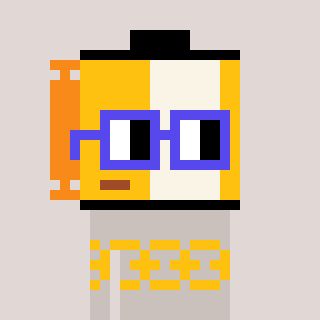
a pixel art character with square blue glasses, a film roll-shaped head and a foggrey-colored body on a warm background